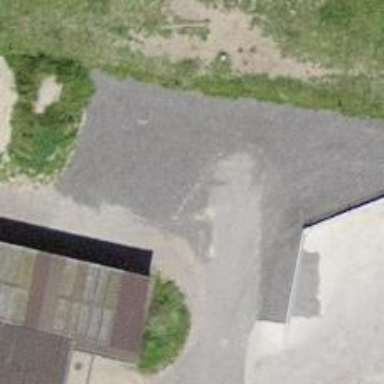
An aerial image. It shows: Paved driveway road for service vehicles.